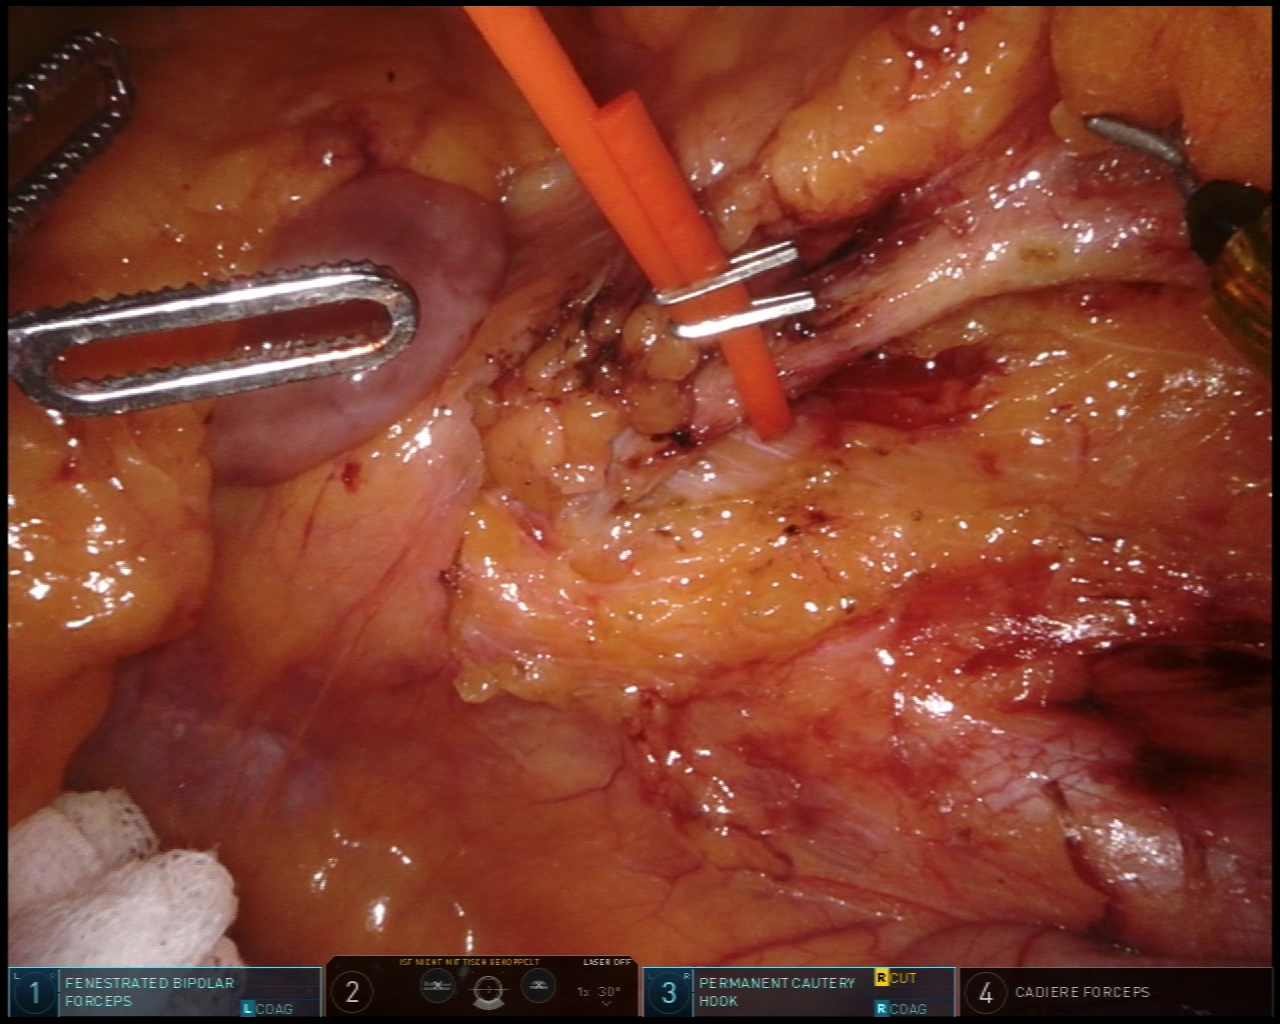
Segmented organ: small_intestine
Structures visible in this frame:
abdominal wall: no
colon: no
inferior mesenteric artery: yes
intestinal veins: no
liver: no
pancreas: no
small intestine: yes
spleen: no
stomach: no
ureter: yes
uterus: no
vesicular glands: no